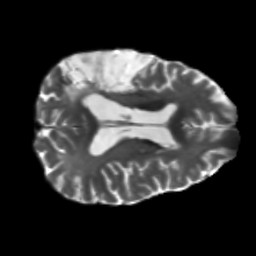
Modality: T2w
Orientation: axial
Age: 66
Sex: male
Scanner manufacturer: siemens
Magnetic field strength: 3 T
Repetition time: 5.47 s
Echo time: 0.0854 s